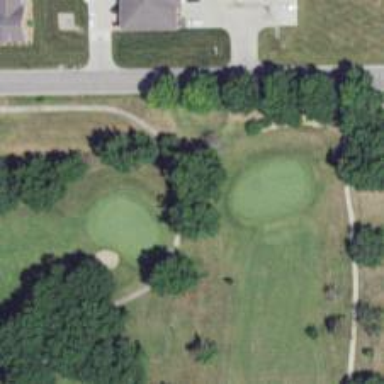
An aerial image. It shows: Service road used as golf cart path.